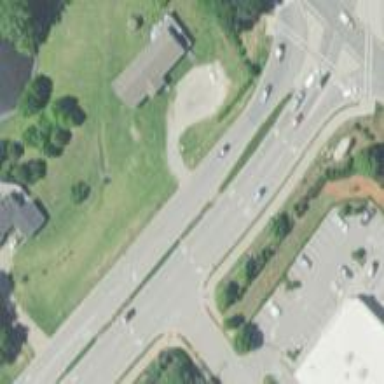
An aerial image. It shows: Tertiary road with asphalt surface. There is separate sidewalk along the road.